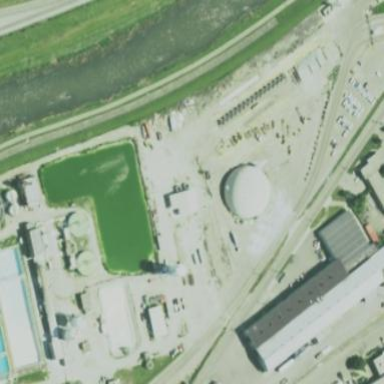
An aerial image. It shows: Man-made water works facility.